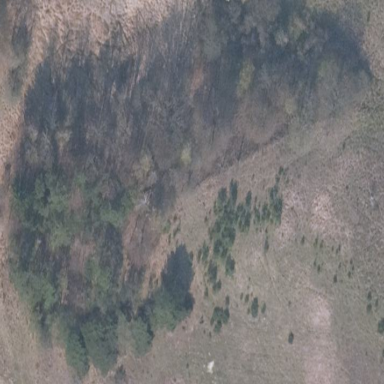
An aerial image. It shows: Mixed woodland area characterized as forest. The leaf type and cycle are also mixed in this natural setting.